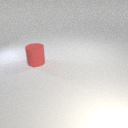
large red rubber cylinder